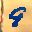
Label: 9